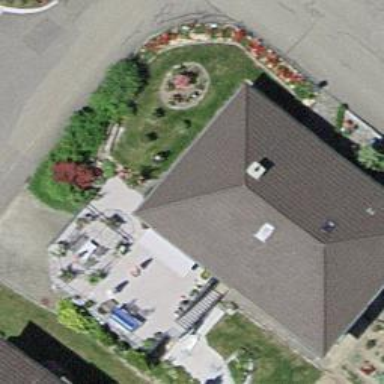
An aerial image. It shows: Building with hipped roof.